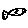
Label: fish